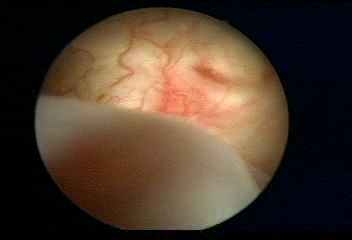
Modality: WLC
Class: Normal mucosa
Bladder cancer association: No